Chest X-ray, PA view. Patient: 66 years old, sex M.
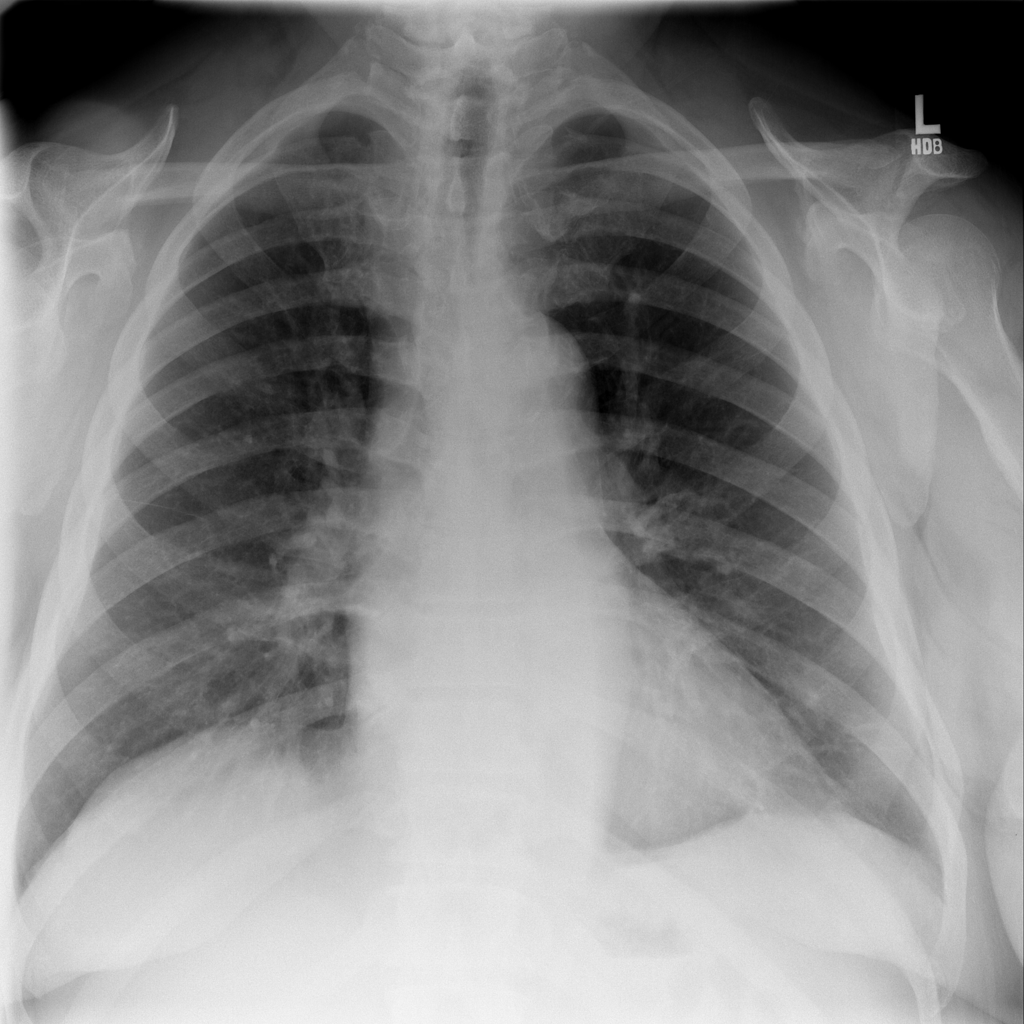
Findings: No Finding